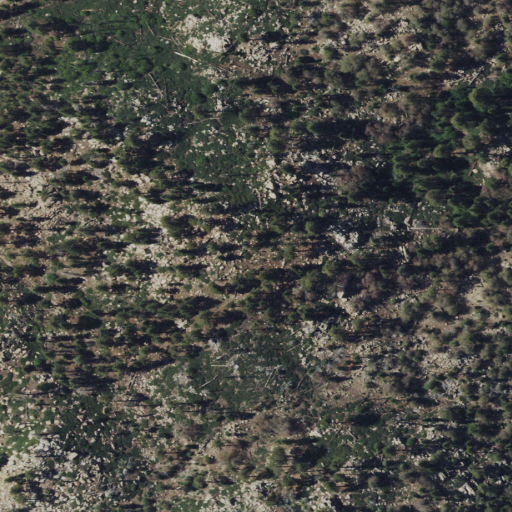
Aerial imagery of mountain in California named Grays Peak containing shrub and evergreen forest